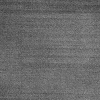
Atmospheric dust classification: dusty